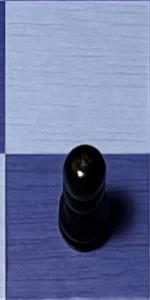
Label: Pawn_Black